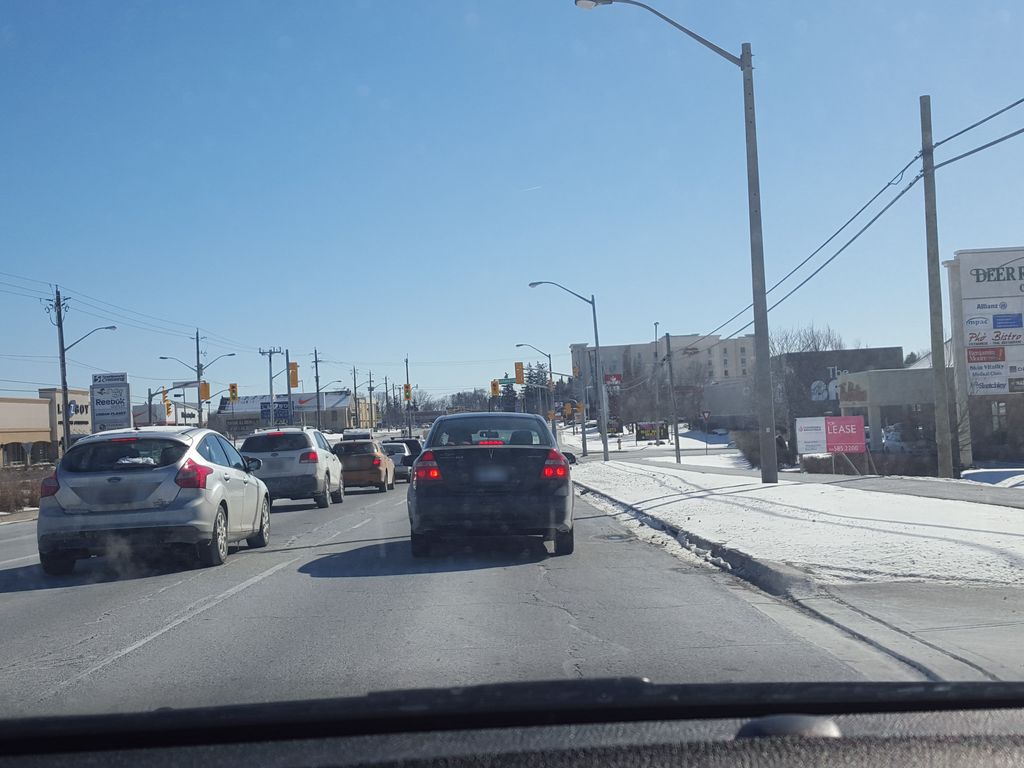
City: kitchener-waterloo